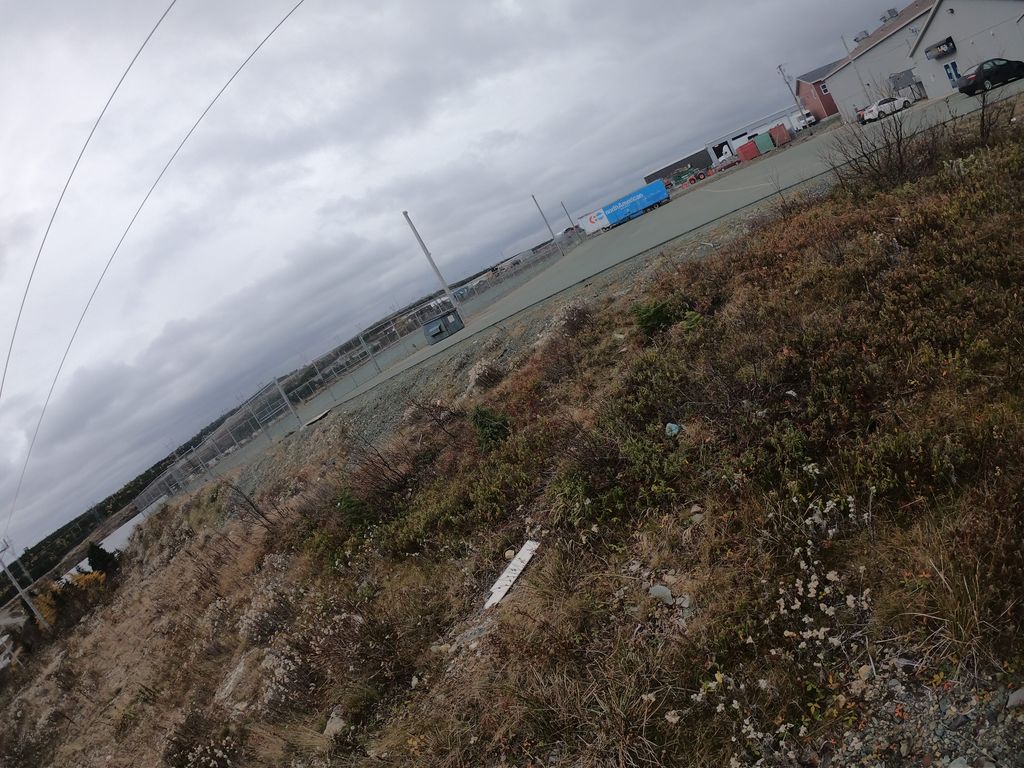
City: st_johns